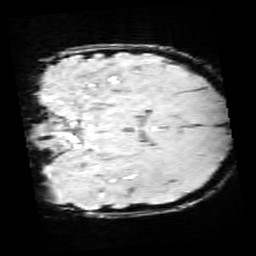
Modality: SWI
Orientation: coronal
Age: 9
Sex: male
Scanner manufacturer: siemens
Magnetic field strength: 3 T
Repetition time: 0.027 s
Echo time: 0.02 s